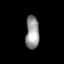
Tissue: skin
Cell type: Others
Senescence score: 0.7311
Nuclear area (px): 432
Mean DAPI intensity: 153.012